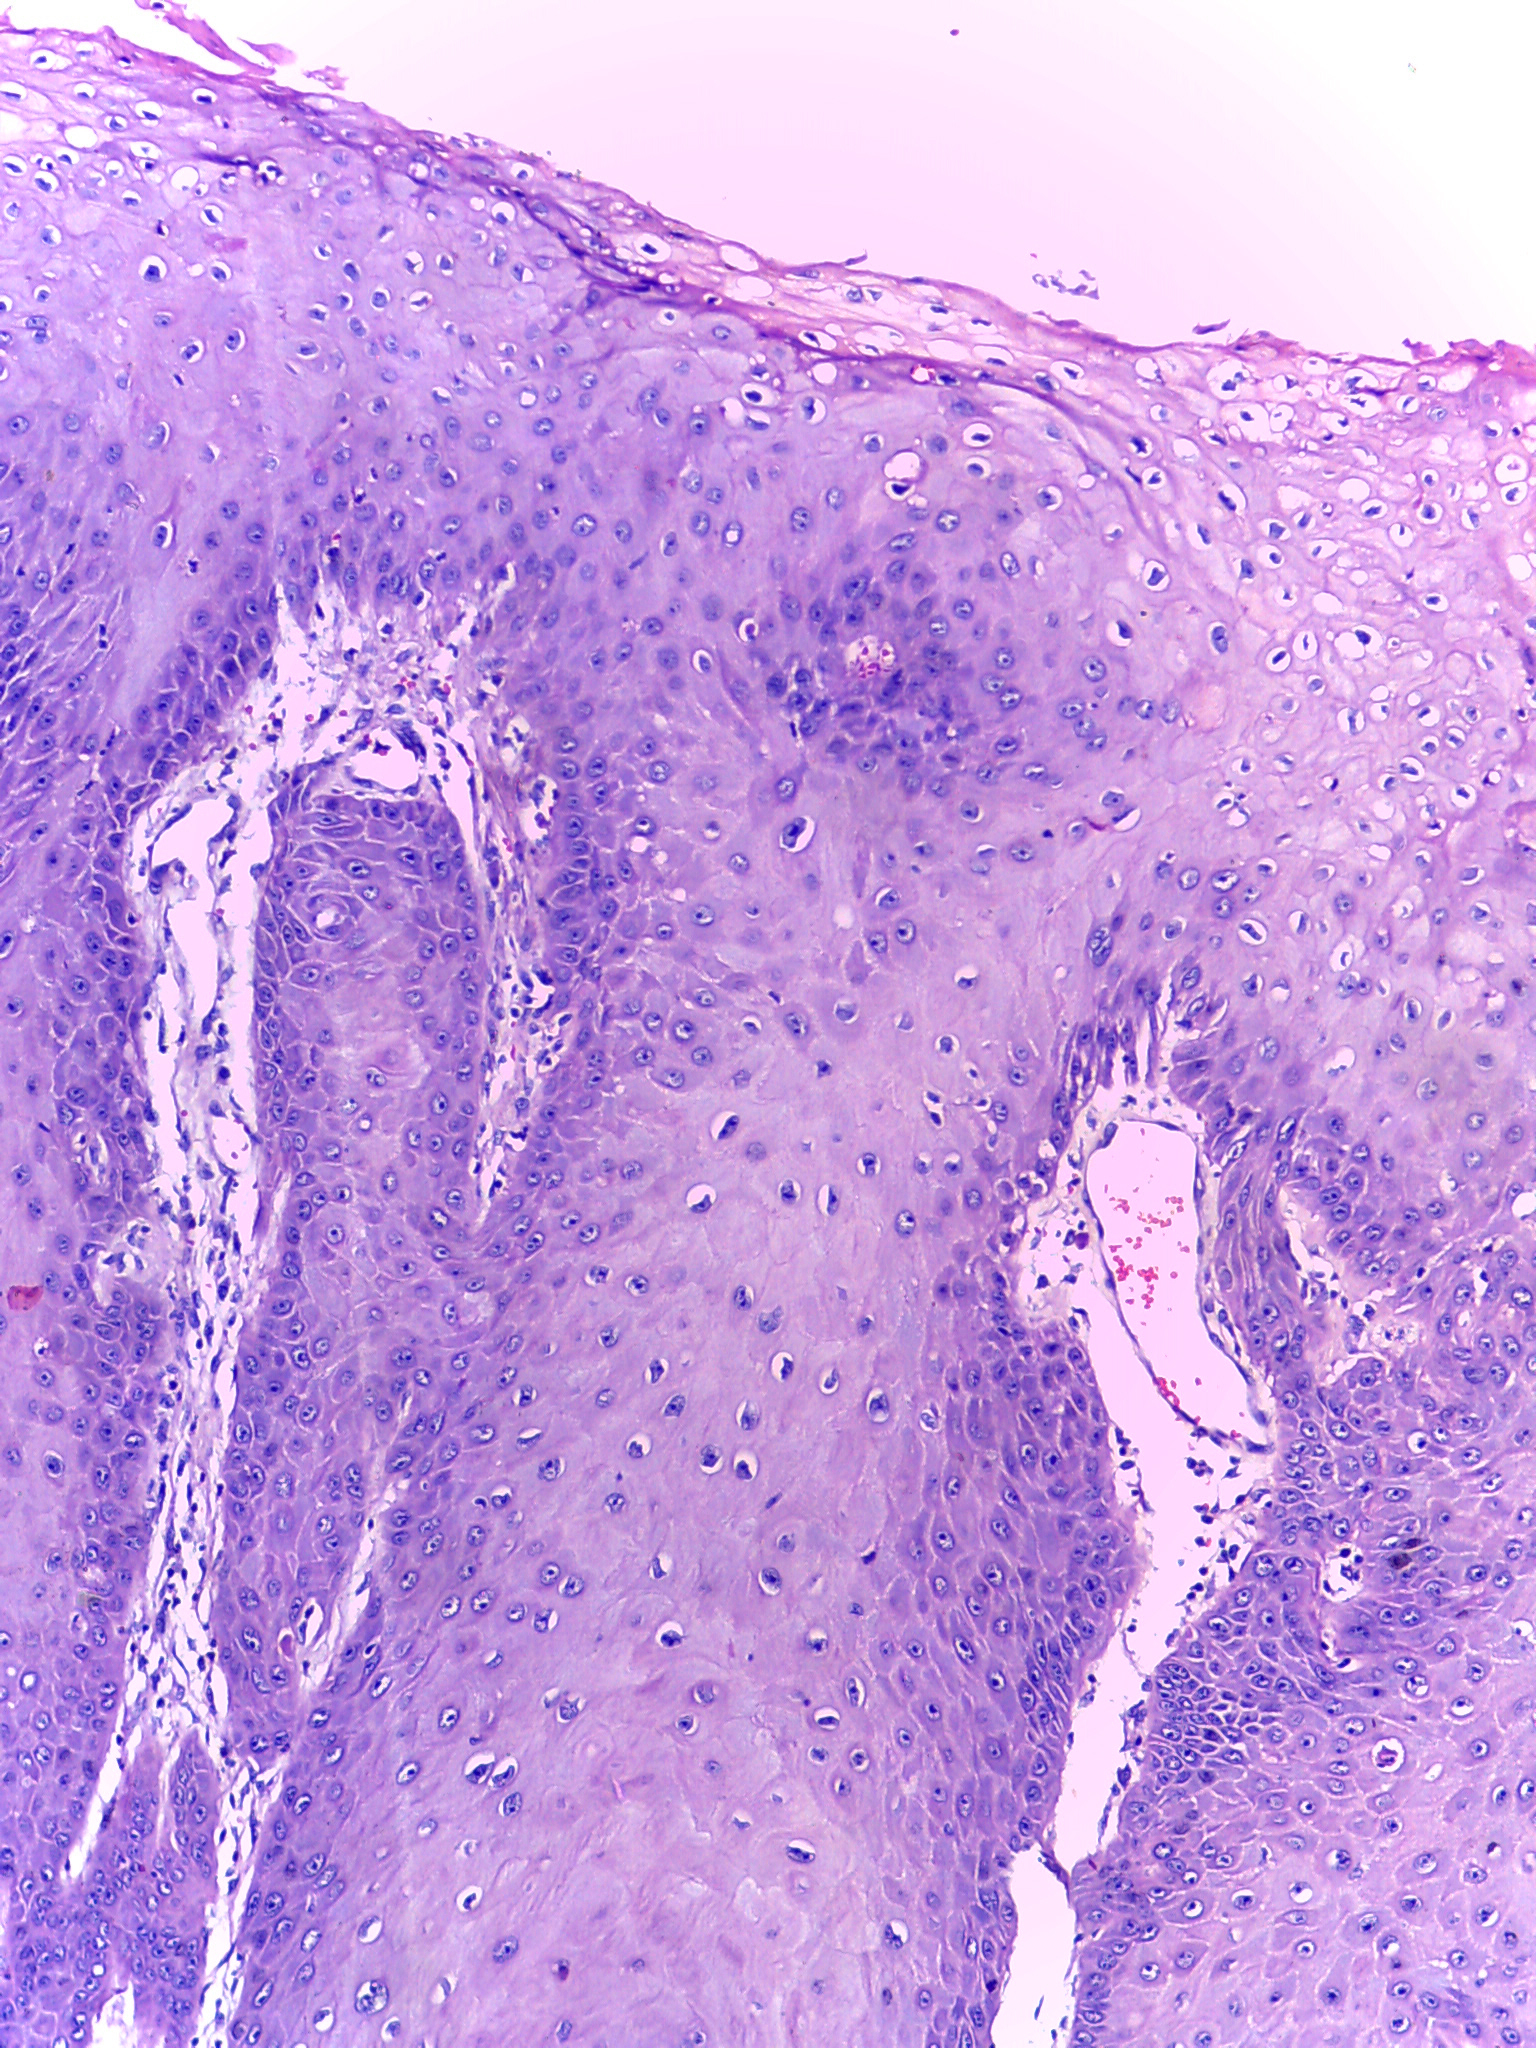
Diagnosis: OSCC